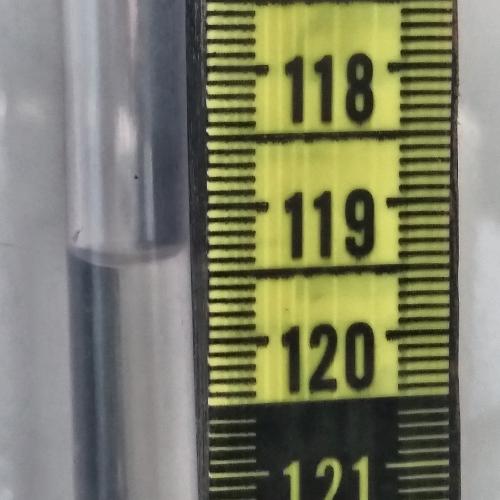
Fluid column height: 119.4 cm